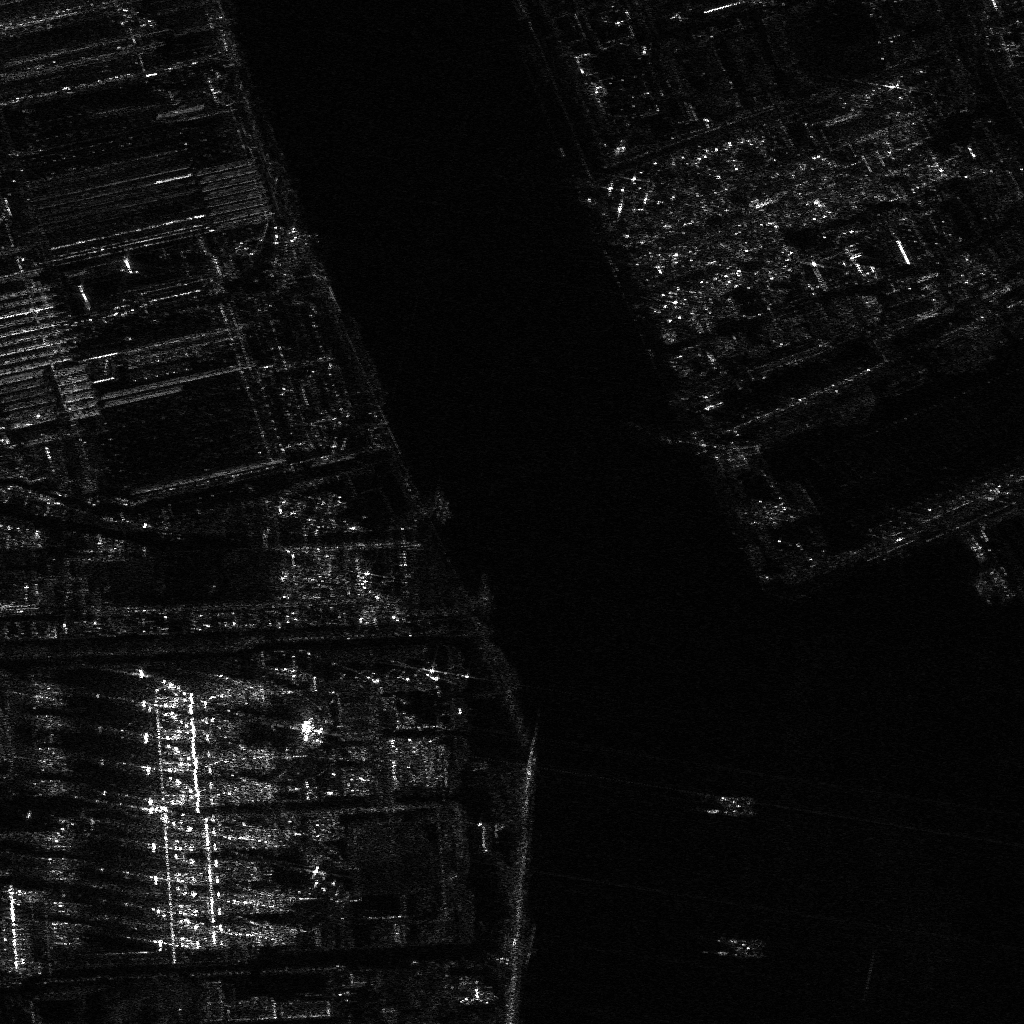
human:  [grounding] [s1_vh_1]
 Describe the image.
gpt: In the satellite image, there is  <ref>2 medium container </ref> <box>[[68, 77, 73, 79, 7], [69, 91, 74, 94, 7]]</box> located at bottom right,  <ref>2 medium container </ref> <box>[[93, 52, 97, 54, 57], [95, 56, 99, 57, 57]]</box> located at right.